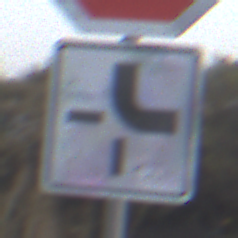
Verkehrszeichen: VerlaufVorfahrtsstrasse4
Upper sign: Stop
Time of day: SunriseSunset
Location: Outdoor (Suburban)
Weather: Clear
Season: NotSpecified
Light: Natural